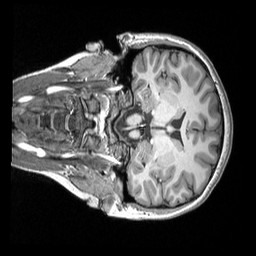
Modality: T1w
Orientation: coronal
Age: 22
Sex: female
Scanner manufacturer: siemens
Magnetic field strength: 3 T
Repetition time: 2.53 s
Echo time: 0.00298 s